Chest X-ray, AP view. Patient: 46 years old, sex M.
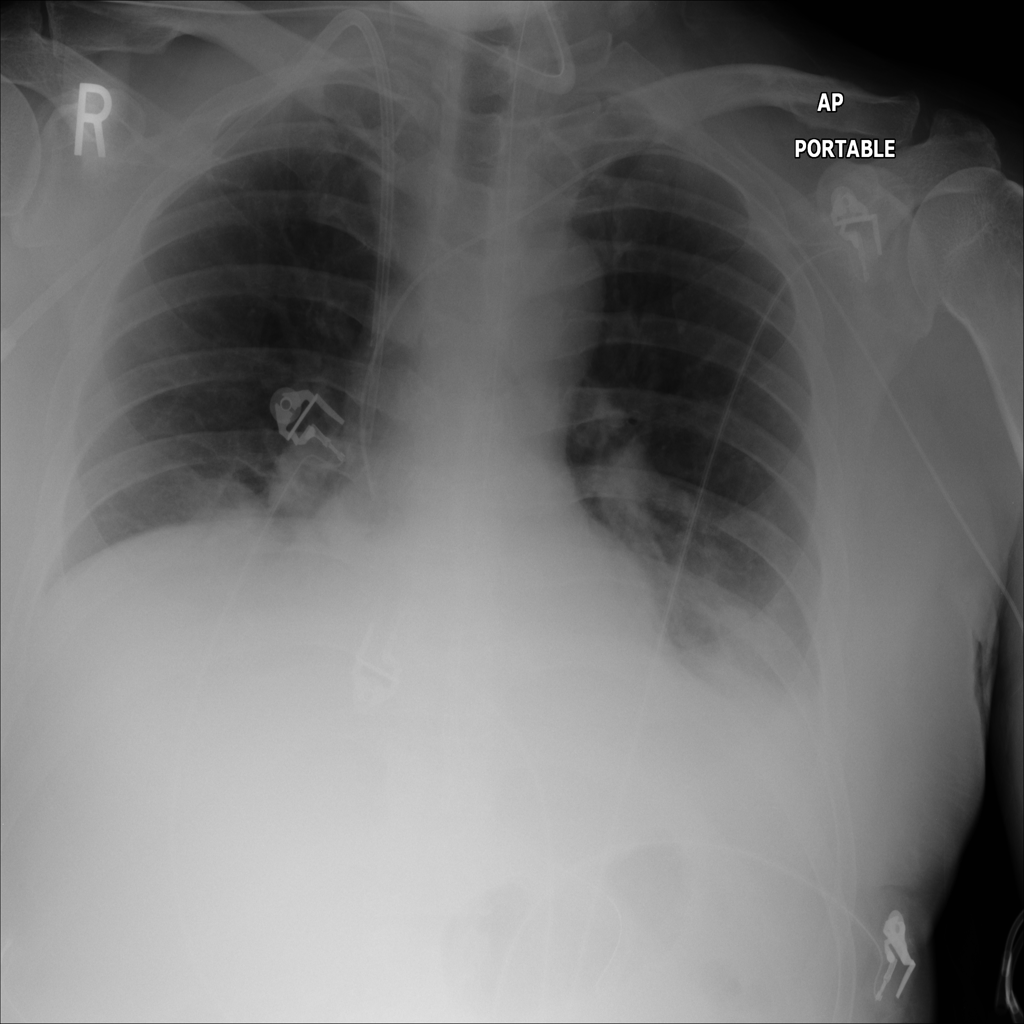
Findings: Atelectasis, Effusion